Field crop: maize
Growth stage: 2
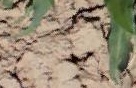
Species: maize